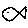
Label: fish